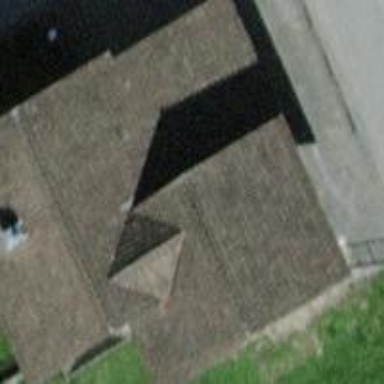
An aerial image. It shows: Detached building.